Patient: sex M, age 76
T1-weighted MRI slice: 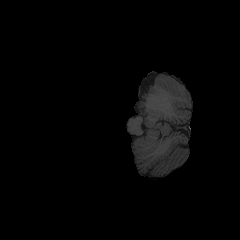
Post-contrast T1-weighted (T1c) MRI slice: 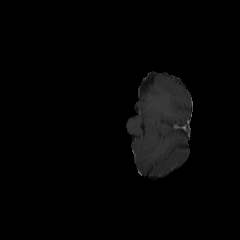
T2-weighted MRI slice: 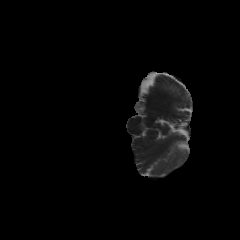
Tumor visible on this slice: no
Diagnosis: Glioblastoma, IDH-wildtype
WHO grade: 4